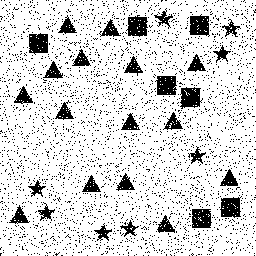
Squares: 7
Triangles: 15
Stars: 8
Total shapes: 30